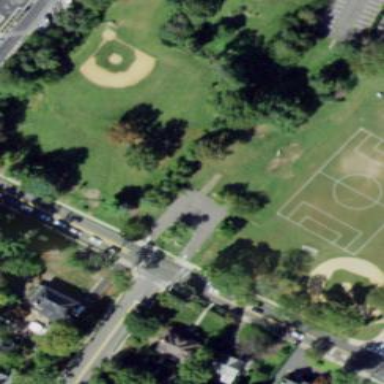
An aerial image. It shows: Recreation ground.